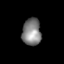
Tissue: lung
Cell type: Endothelial cells
Senescence score: 0.68
Nuclear area (px): 500
Mean DAPI intensity: 129.998